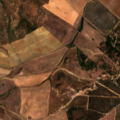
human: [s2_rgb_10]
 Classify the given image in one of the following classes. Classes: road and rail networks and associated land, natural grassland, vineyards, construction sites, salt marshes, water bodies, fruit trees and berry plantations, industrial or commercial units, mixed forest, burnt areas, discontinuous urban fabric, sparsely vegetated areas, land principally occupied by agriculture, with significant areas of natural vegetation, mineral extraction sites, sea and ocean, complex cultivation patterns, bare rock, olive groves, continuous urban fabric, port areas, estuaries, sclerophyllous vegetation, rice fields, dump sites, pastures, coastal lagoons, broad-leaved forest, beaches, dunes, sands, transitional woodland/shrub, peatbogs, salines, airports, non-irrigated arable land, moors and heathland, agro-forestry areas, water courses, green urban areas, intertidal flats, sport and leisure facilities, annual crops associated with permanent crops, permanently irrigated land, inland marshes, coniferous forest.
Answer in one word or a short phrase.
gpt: non-irrigated arable land, vineyards, broad-leaved forest, transitional woodland/shrub